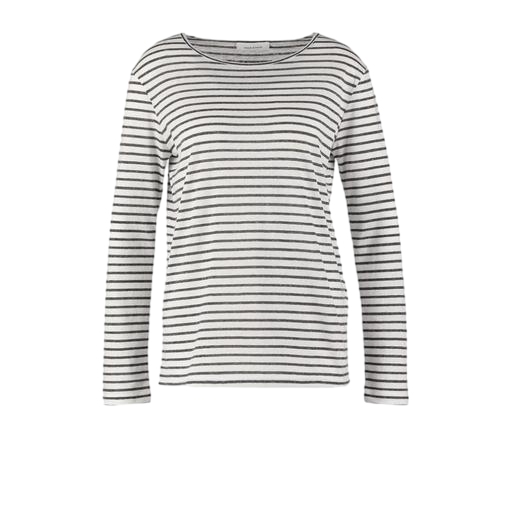
white long-sleeved striped top, black striped long-sleeve t-shirt, gray long sleeved striped shirt, white background